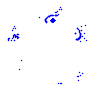
Particle: electron